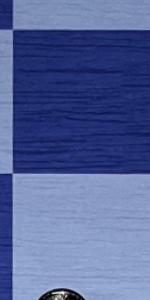
Label: Empty